Aerial crown-view tile of a tropical tree (Barro Colorado Island, Panama), acquired 20241112:
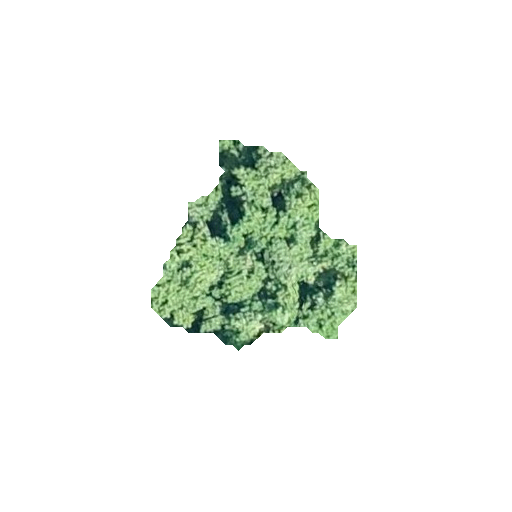
Species: Tachigali panamensis
GBIF accepted scientific name: Tachigali panamensis
Crown area: 42.822 m²